Question: I've tried different functions and several different arguments but the histogram
'''
hist(estimator, probability=T, br=5)
'''
isn't showing densities on the y-axis no matter what plotting function or argument I choose.
The vector "estimator" contains 100 values around between 0.4 and 0.6.
To be precise: the way by creating an hist object, then calculate and change the densities and plot it again by plot() works, but I don't want the hist object to be plotted in the first place :/

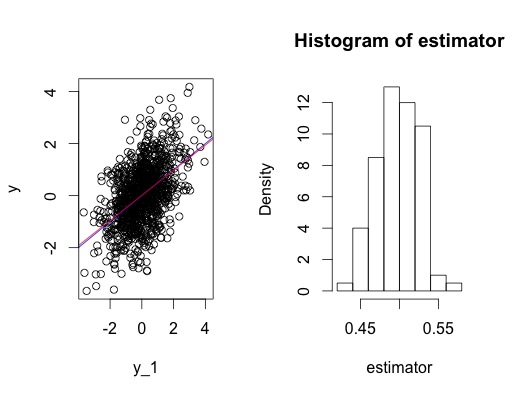
Answer: When you specify 'probability=T' (or better yet 'probability=TRUE' so that you don't get messed up if 'T' is changed to something besides 'TRUE') is a scaling such that the entire area of the histogram bars add to 1, since the width of your bars is quite a bit less than 1 the heights need to be greater than 1 so that the areas all add to 1. This makes it easy to superpose a density estimate curve or a theoretical density curve or add other references.
In general you should just ignore the tick labels on the y-axis (it would be better if they were not even plotted), they just distract from the important parts of the plot.
Many people think they want the y-axis tick labels to represent the proportion (or percentage) of observations within each grouping (and that is possible with your own custom axis), but I think this is still a distraction. Consider what happens if you change the number of bars/intervals in the histogram, the overall structure of the histogram stays the same (provided you don't make to drastic a change), but the tick labels on the y-axis change, sometimes by quite a bit, so they are better ignored (or not produced in the first place).
If you really think that the percentages (or proportions) are needed then the code is as simple as:
'''
x <- rgamma(327, 5, 3)
tmp <- hist(x, yaxt='n',ylab='Percent')
tmp2 <- pretty( tmp$counts/sum(tmp$counts)*100 )
axis(2, at=tmp2*sum(tmp$counts)/100, labels=tmp2)
'''
That could be easily wrapped into a function if you wanted.